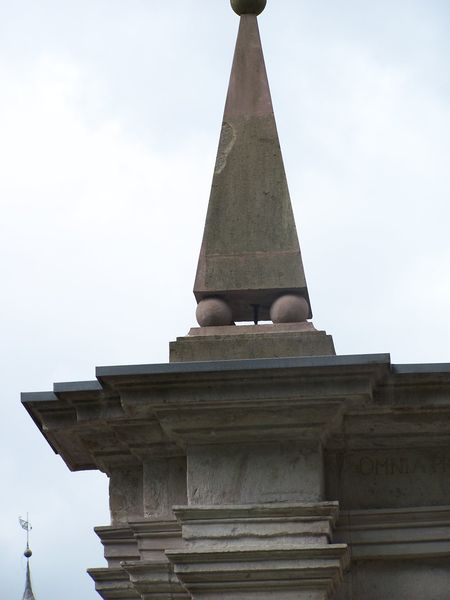
Titel: Schloss Frens in Bergheim (Herrenhaus im 14./15. Jh. errichtet, Bauveränderungen im 18. Jh unter Graf Beissel von Gymnich)
Standort: Bergheim, Quadrath-Ichendorf (EU - D - NRW)
Schlagwörter: architektur, kugeln, fries, pyramide